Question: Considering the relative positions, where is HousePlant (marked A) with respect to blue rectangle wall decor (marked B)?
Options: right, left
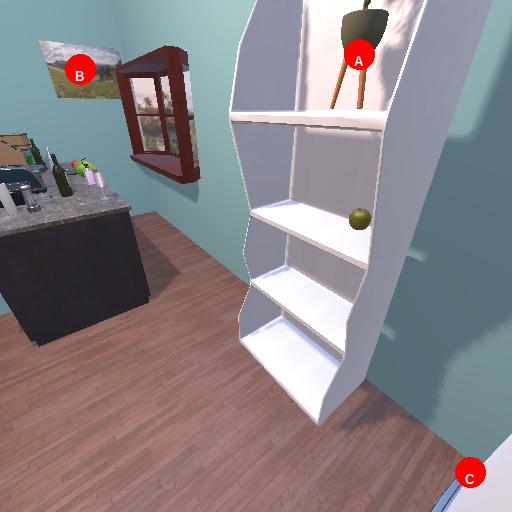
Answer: right